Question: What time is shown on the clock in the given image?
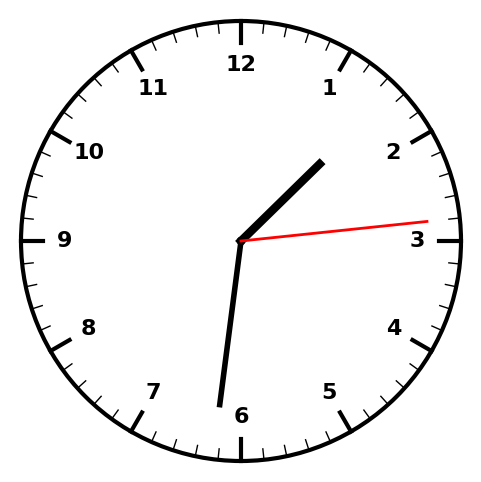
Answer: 01:31:14